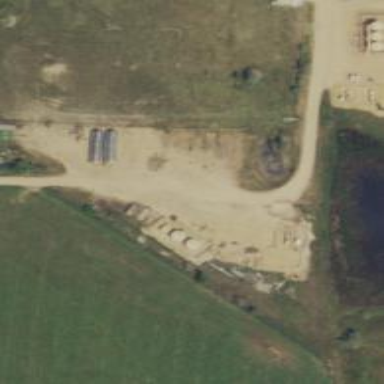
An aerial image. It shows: Storage tank with man-made structure.